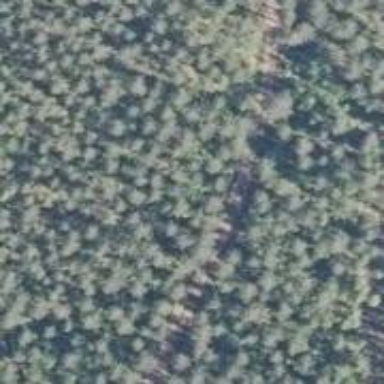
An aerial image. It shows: Unclassified road.